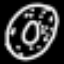
Label: donut